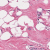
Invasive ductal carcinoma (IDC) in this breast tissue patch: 0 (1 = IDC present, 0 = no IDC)